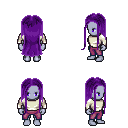
a pixel art fantasy rpg character, female body template, dark elf, purple skin, white long-sleeve shirt, magenta pants, purple extra-long hairstyle, four views (front, back, left, right), 2x2 character sprite sheet, small pixel art, hard edges, no anti-aliasing